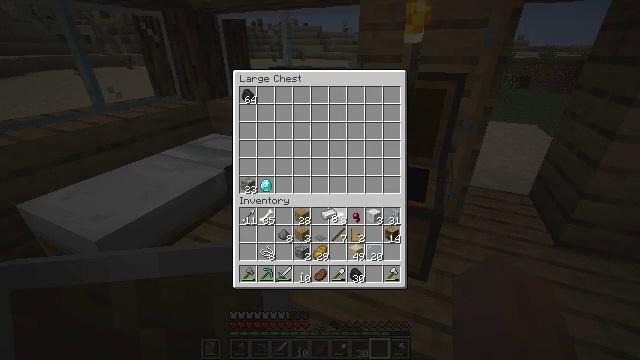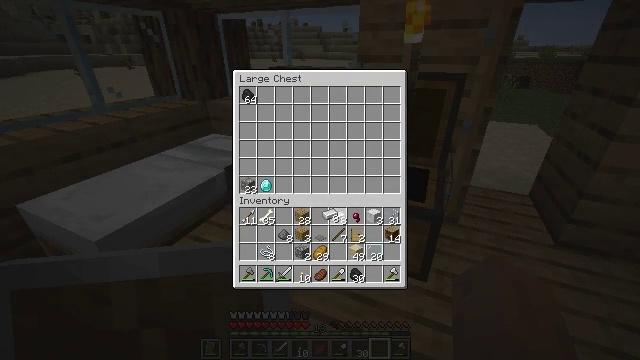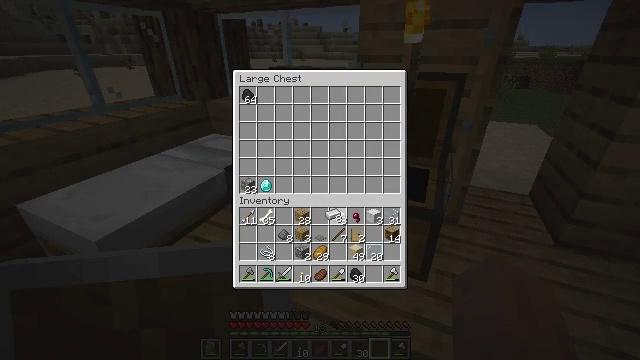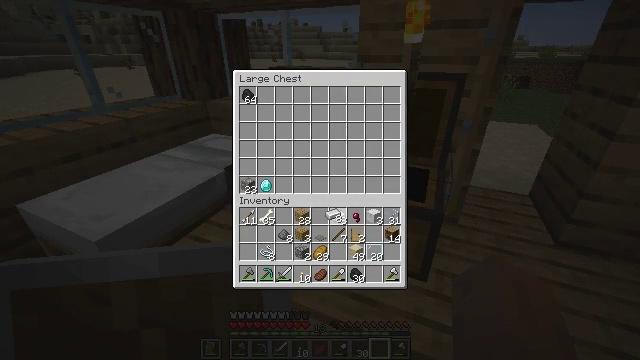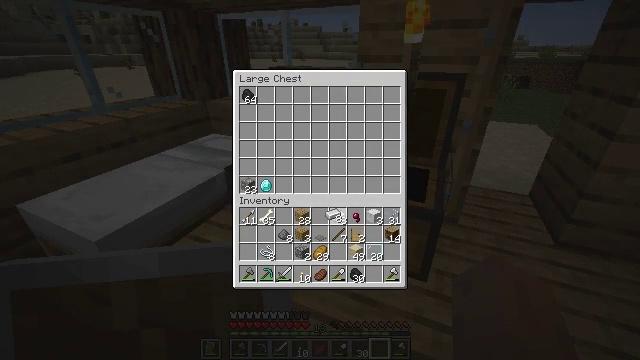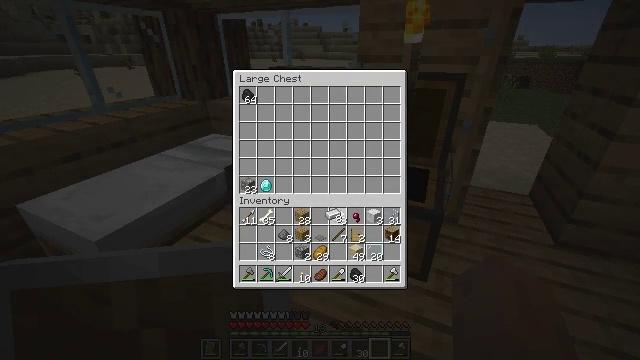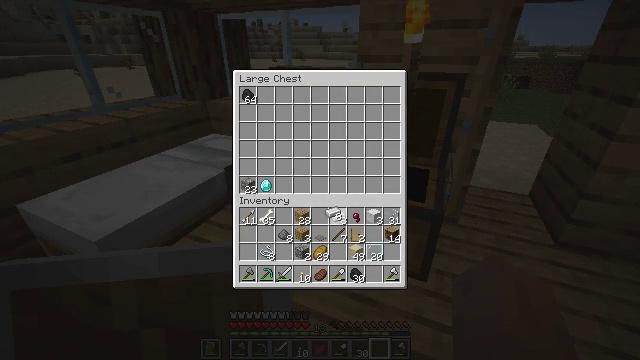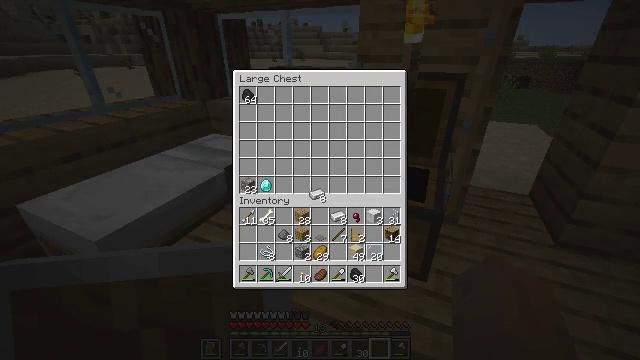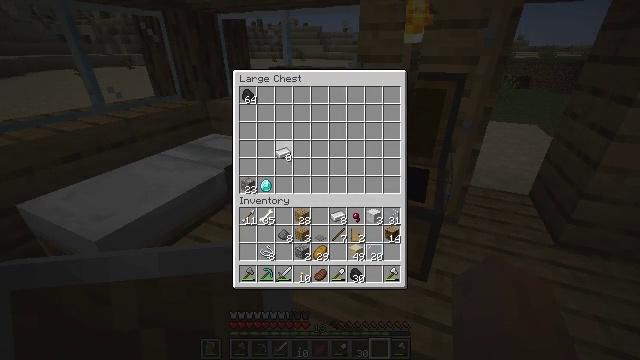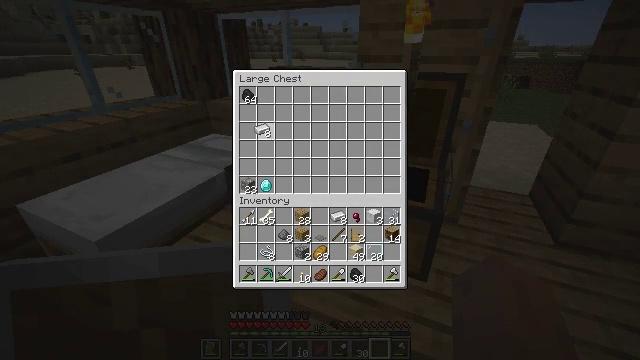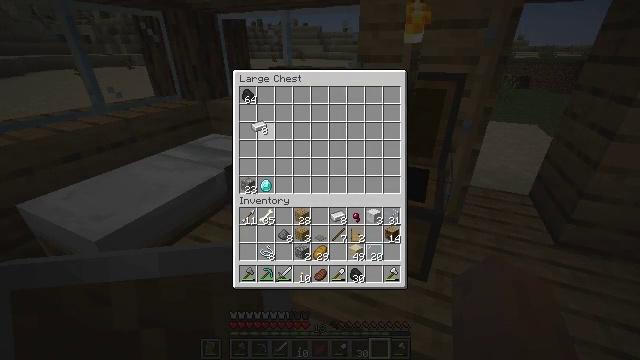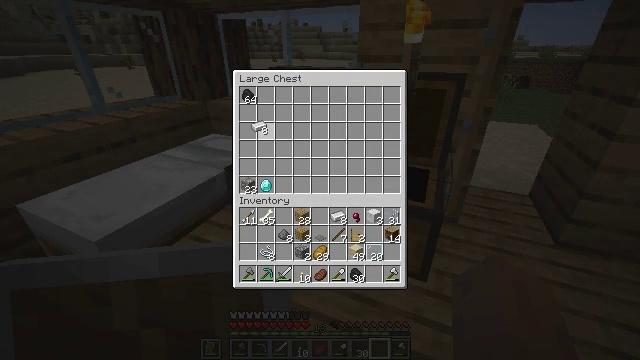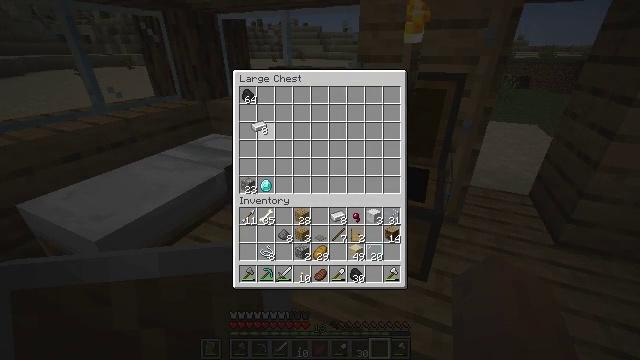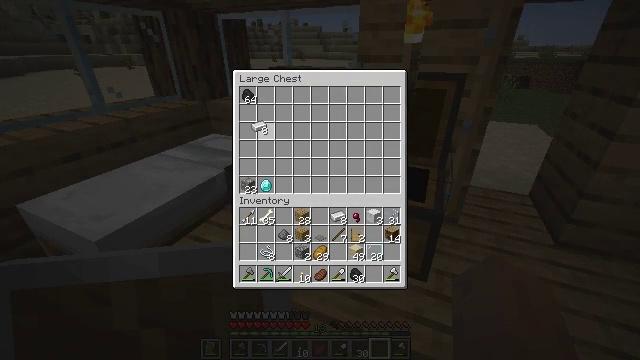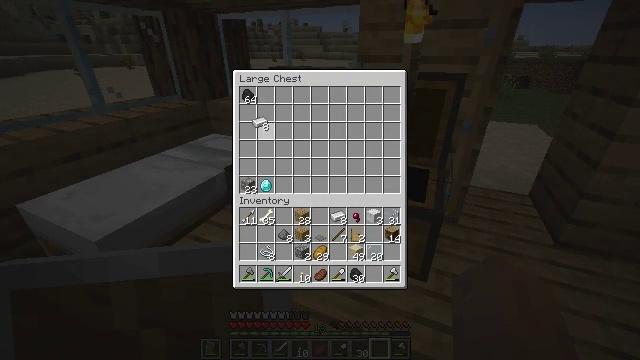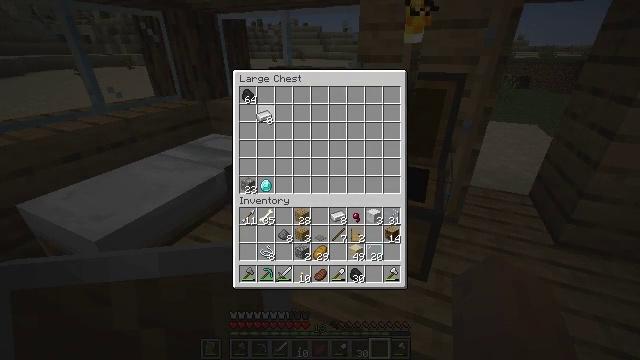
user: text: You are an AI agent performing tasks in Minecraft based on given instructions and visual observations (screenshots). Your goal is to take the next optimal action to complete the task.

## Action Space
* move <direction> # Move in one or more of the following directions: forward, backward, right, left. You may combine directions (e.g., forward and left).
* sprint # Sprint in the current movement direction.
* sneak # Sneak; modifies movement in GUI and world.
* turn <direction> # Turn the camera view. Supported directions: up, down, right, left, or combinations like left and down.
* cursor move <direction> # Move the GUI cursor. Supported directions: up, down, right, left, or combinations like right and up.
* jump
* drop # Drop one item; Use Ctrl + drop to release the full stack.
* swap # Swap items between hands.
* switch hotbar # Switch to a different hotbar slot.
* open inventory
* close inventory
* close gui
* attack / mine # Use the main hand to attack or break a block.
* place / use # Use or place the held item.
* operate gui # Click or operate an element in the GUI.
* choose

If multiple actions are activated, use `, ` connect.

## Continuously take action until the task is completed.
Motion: motion action
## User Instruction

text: Create a bow with string and sticks.
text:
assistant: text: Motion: no_op
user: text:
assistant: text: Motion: no_op
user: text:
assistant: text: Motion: no_op
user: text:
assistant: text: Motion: no_op
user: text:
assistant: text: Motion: no_op
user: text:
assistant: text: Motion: no_op
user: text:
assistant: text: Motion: cursor move left and up
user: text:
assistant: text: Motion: cursor move left and up
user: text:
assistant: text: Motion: cursor move left and up
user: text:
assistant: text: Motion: no_op
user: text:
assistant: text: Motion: no_op
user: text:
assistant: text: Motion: no_op
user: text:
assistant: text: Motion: no_op
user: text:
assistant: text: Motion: no_op
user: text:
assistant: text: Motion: no_op
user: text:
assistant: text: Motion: cursor move up
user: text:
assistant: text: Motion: no_op
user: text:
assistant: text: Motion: operate gui
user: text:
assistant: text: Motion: operate gui
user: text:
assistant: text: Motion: operate gui
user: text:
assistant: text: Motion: no_op
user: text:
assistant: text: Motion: no_op
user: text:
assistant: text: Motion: no_op
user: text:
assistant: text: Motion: cursor move right and down
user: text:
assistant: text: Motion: cursor move right and down
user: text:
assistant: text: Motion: cursor move right and down
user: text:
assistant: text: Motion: cursor move right and down
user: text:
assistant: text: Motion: no_op
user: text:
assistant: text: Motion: no_op
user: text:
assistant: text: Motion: cursor move left and down